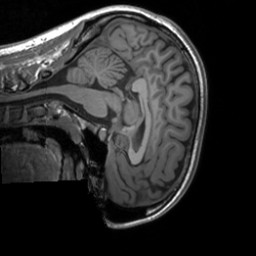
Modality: T1w
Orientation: sagittal
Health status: healthy
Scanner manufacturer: siemens
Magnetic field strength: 3 T
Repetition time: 1.9 s
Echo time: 0.00226 s